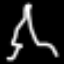
Label: The Eiffel Tower